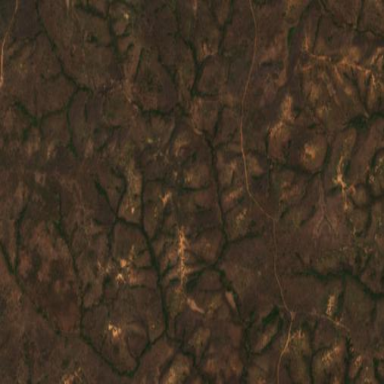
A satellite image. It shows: Forest area.